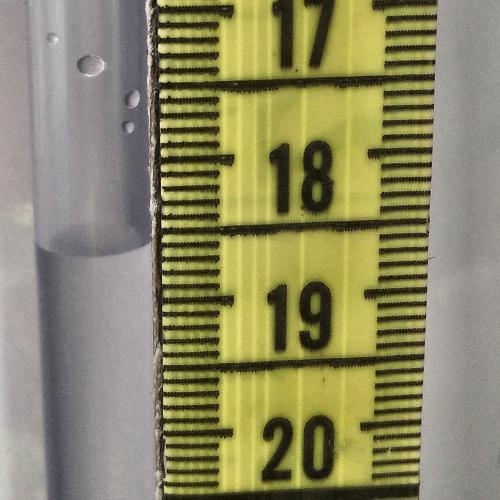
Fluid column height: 18.6 cm